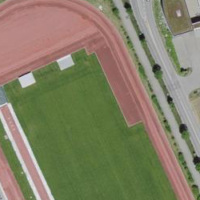
EUNIS habitat code: 55
Species observed at this site:
Cichorium intybus